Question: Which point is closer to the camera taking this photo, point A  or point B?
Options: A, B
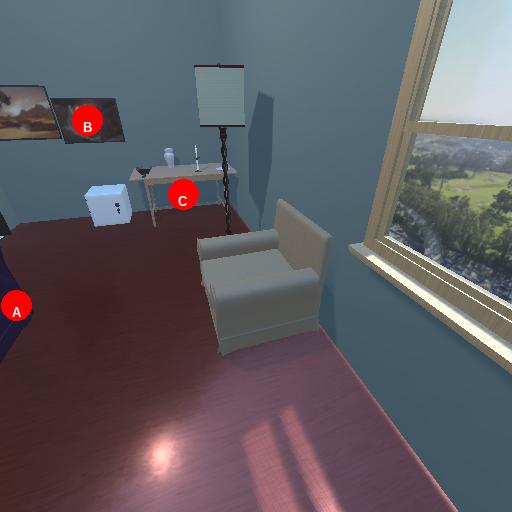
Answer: A